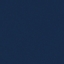
Land use / land cover class: SeaLake